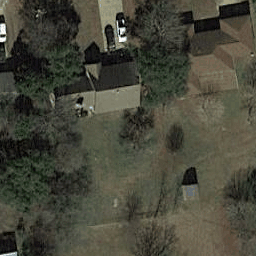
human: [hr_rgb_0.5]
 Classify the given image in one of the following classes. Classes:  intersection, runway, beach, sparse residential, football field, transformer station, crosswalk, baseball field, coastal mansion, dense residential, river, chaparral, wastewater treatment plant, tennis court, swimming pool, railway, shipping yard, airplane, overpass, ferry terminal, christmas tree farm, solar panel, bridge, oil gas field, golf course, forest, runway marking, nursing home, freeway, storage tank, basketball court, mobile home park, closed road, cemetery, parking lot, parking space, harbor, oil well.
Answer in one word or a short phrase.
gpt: sparse residential